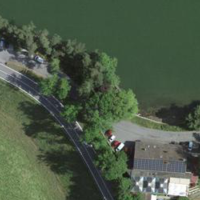
EUNIS habitat code: 52
Species observed at this site:
Populus tremula
Heracleum sphondylium